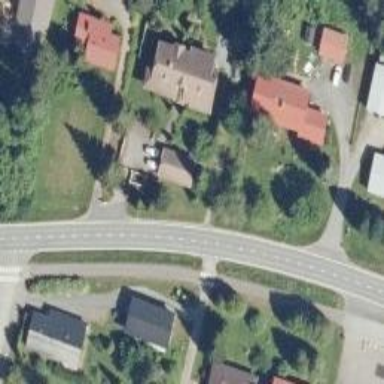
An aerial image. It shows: Secondary road with asphalt surface.